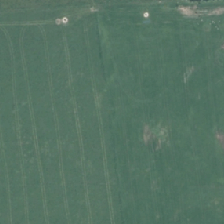
Land cover: deciduous_hardwood